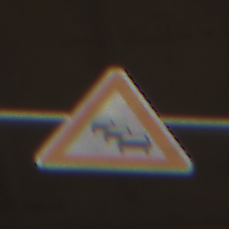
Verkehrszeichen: Stau
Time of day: SunriseSunset
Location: Roofed (Suburban)
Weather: Clear
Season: NotSpecified
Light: Natural